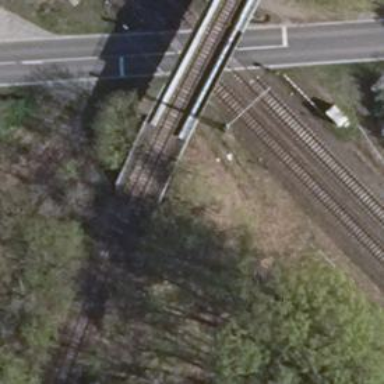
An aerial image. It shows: Abandoned railway.